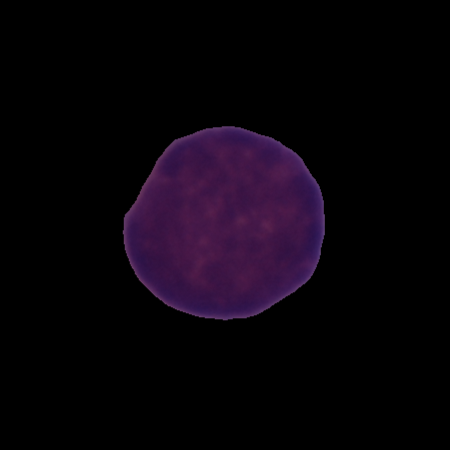
Label: cancer